Interaction volume radius: 5 \u00c5
Interaction volume height: 10 \u00c5
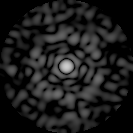
Disorder parameter: 0.8761